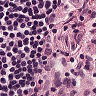
Metastatic tissue present: no